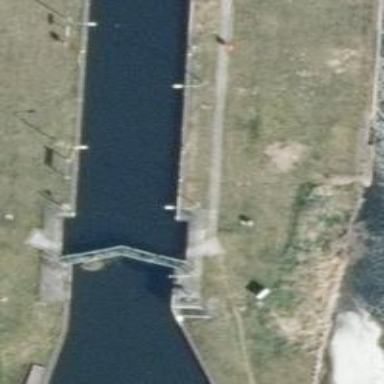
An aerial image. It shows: Lock gate on waterway.